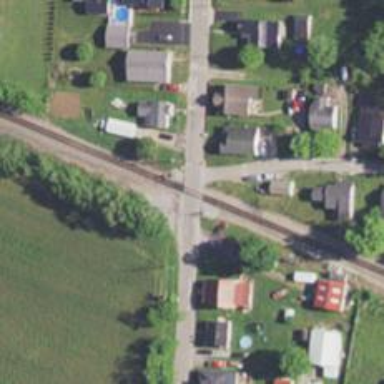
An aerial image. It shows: Level crossing along the railway.